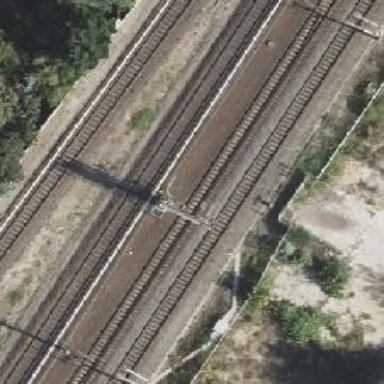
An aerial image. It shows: Railway signal.